Question: I want to count totals for all mondays, tuesdays, etc. for any given (user selected) date range, StartDate (sDate) through EndDate (eDate). My current query shows all days within range and I'd like it to SUM my table "count" from each day as it is but display total of each day of week as one occurrence. Using image sample, I want my result to be:
Monday - 164
Tuesday - 139
Wednesday - 261
etc.
SQL
'''
SELECT areaname,created, SUM(count) as totals FROM reports WHERE created
between '".$sDate."' AND '".$eDate."' AND area = '".$tArea."' GROUP BY areaname,
created ORDER BY id ASC
'''
html
'''
foreach ($counts as $row) { ?>
<tr><td><?php echo date('l',strtotime($row['reports']['created'])); ?></td>
<?php echo $row[0]['totals']; ?>
}
'''

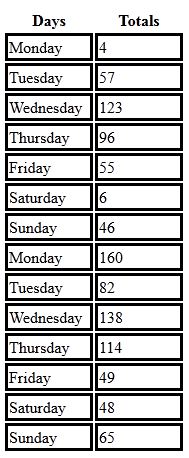
Answer: You can use the <URL>'. So:
'''
SELECT areaname,
DATE_FORMAT(created, '%W') AS weekday,
SUM(count) AS totals
FROM reports
WHERE created BETWEEN '".$sDate."' AND '".$eDate."'
AND area = '".$tArea."'
GROUP BY areaname, weekday
ORDER BY id
'''
Note that I left in 'areaname' in the GROUP BY, so this will return one result for every combination of 'areaname'/'weekday'. If you want totals for all areanames, just remove 'areaname' from the GROUP BY clause.